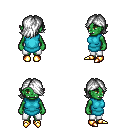
a pixel art fantasy rpg character, female body template, orc, green skin, teal tunic, white pants, white swoop hairstyle, gold boots, four views (front, back, left, right), 2x2 character sprite sheet, small pixel art, hard edges, no anti-aliasing